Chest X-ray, AP view. Patient: 79 years old, sex M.
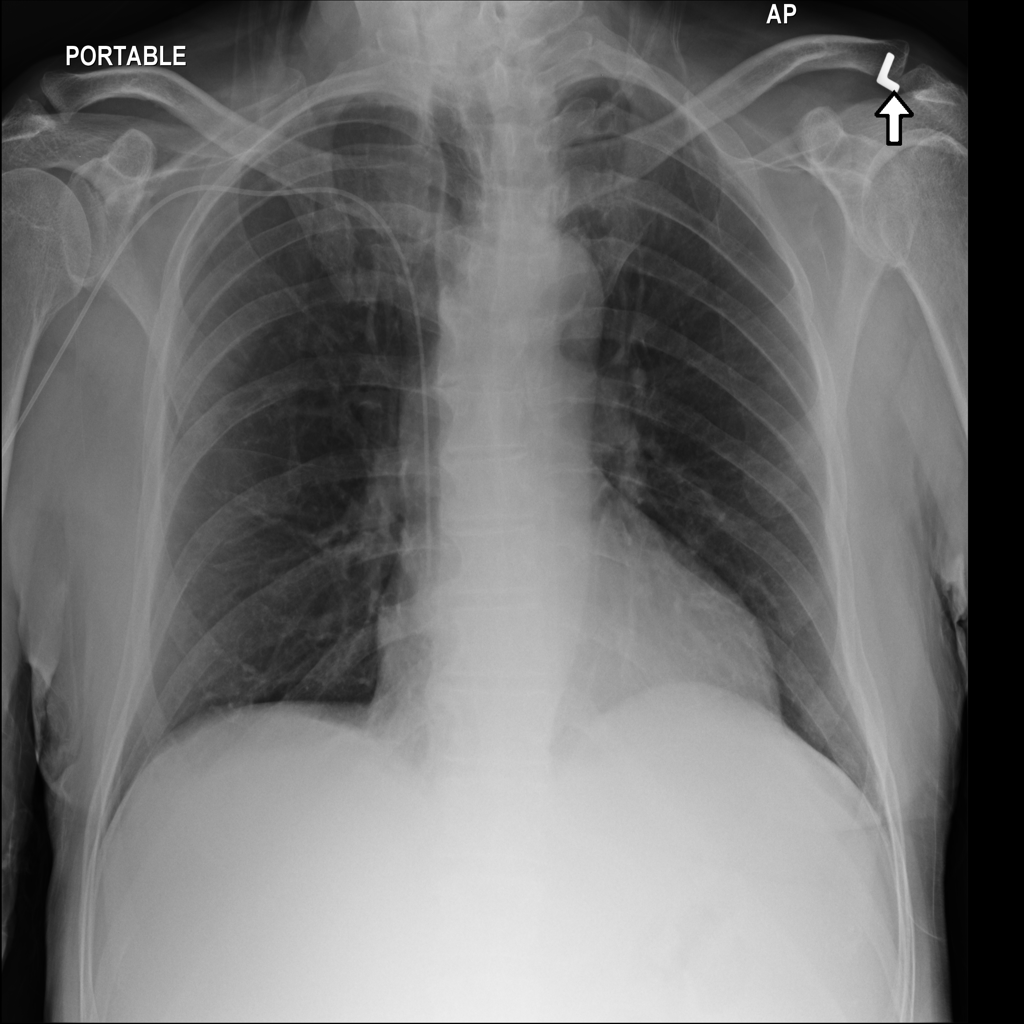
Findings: No Finding